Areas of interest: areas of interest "Home Appliance and Electronics Store"
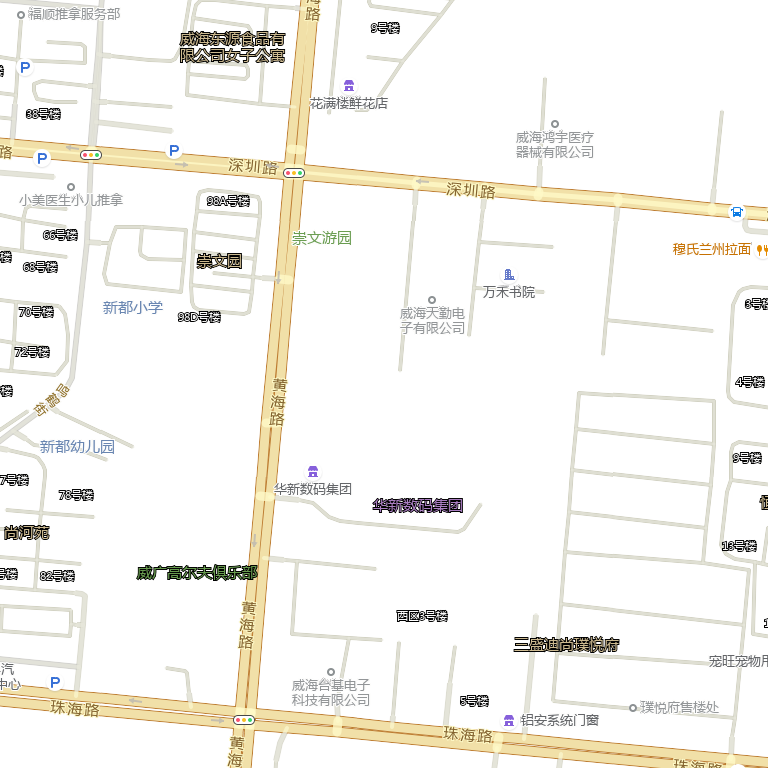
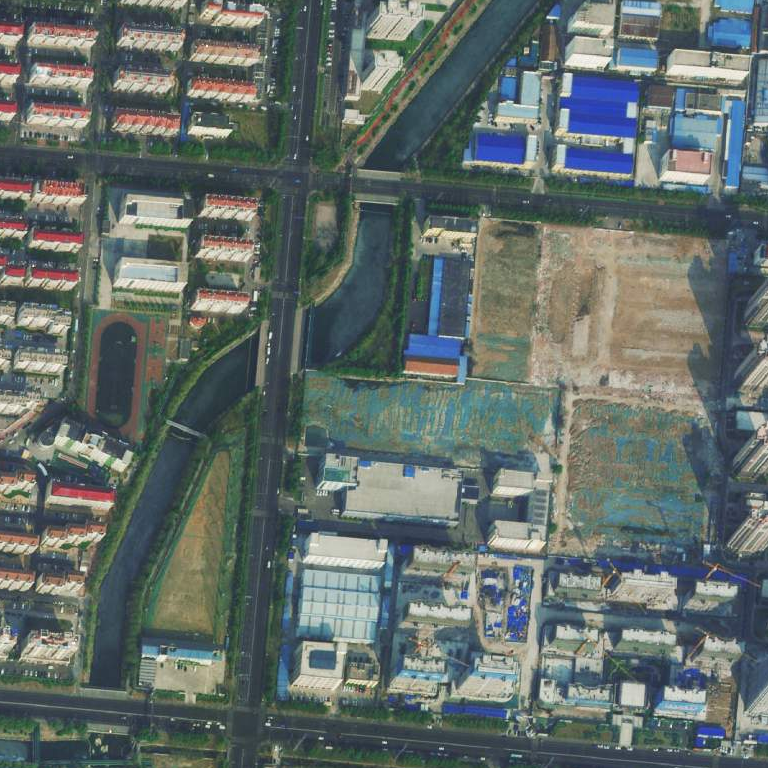